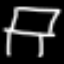
Label: chair